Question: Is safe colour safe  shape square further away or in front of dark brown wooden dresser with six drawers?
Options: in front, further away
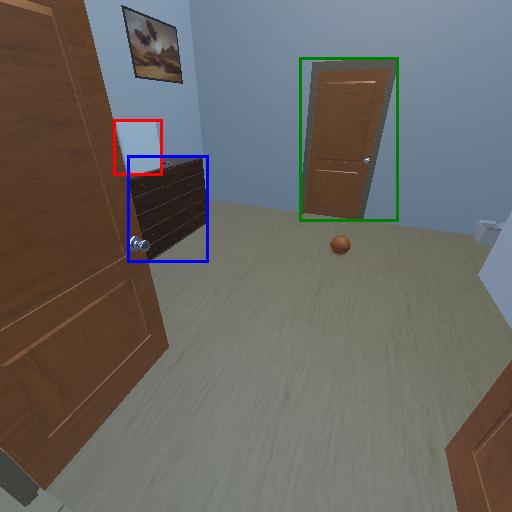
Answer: in front